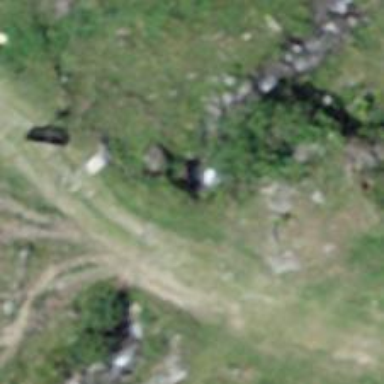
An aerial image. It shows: Culvert tunnel.